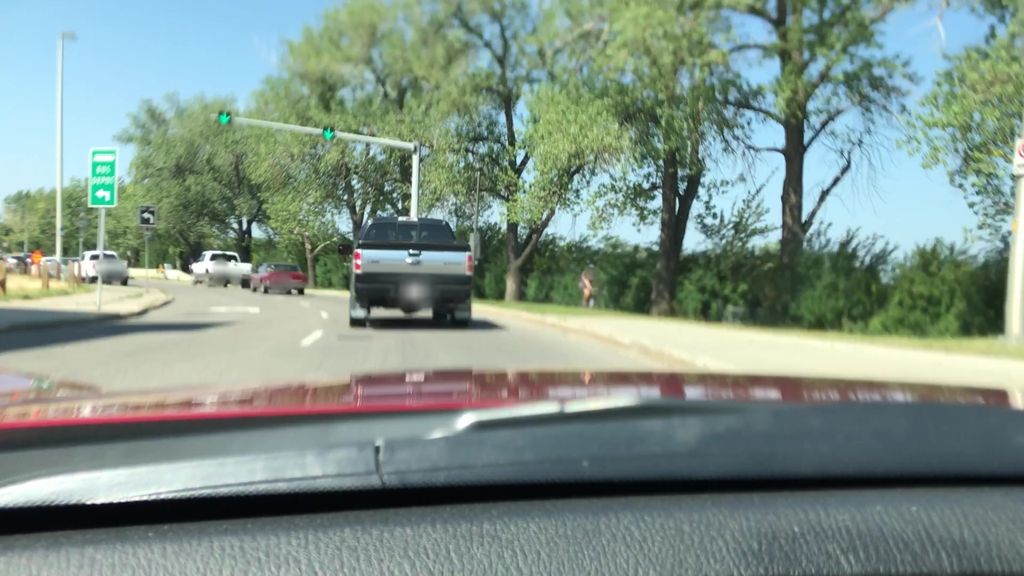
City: calgary